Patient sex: F
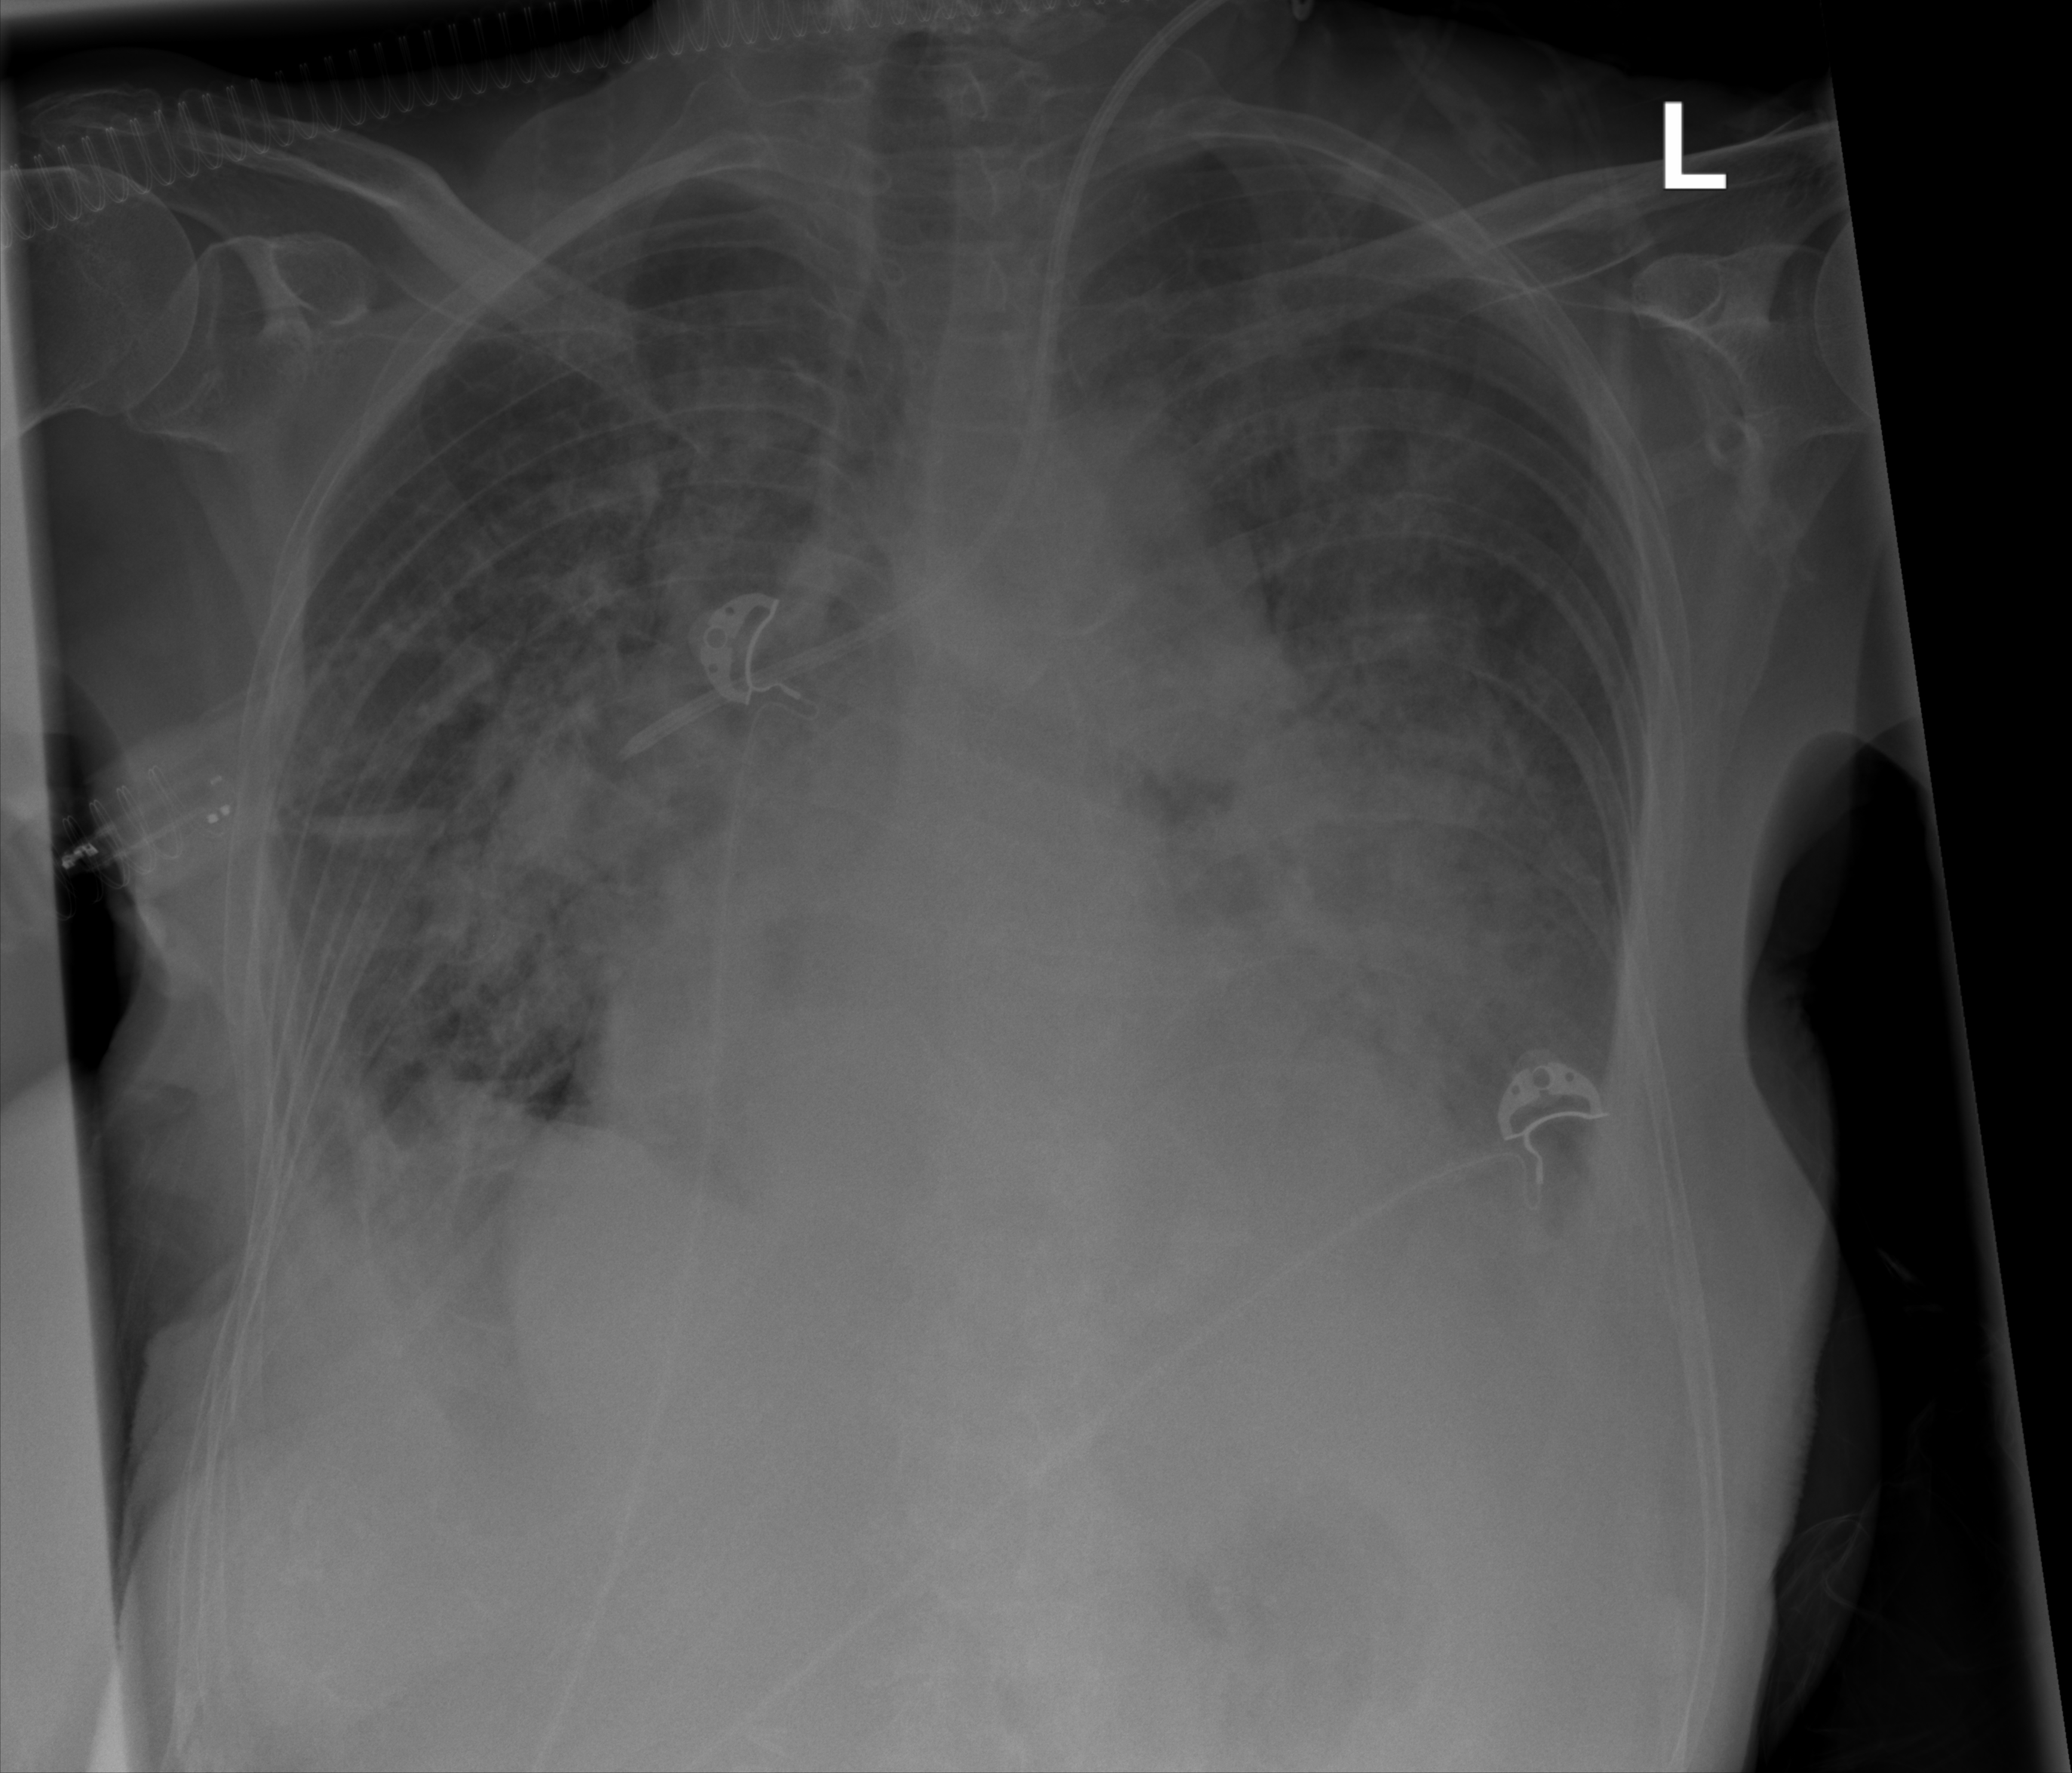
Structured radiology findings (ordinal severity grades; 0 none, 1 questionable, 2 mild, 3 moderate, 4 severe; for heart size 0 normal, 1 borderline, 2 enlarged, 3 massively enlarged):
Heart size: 3
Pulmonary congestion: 3
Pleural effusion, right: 2
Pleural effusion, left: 2
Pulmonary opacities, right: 3
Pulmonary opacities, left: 3
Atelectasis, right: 2
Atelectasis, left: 2